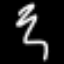
Label: squiggle